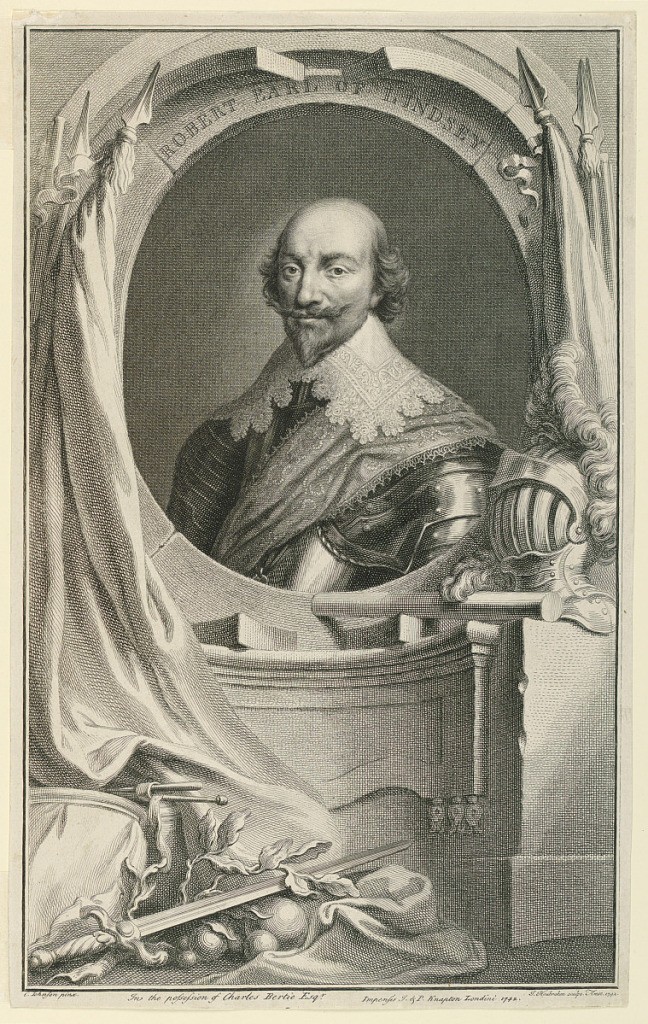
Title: Portrait of Robert Bertie, 1st Earl of Lindsey
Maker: Jacobus Houbraken, Dutch, 1698 - 1780
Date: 1742
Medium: Engraving on laid paper
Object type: Print
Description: In an oval stone enframement, surrounded by instruments of warfare, is a bust length portrait of Robert Bertie, First Earl of Lindsey (1572-1642).